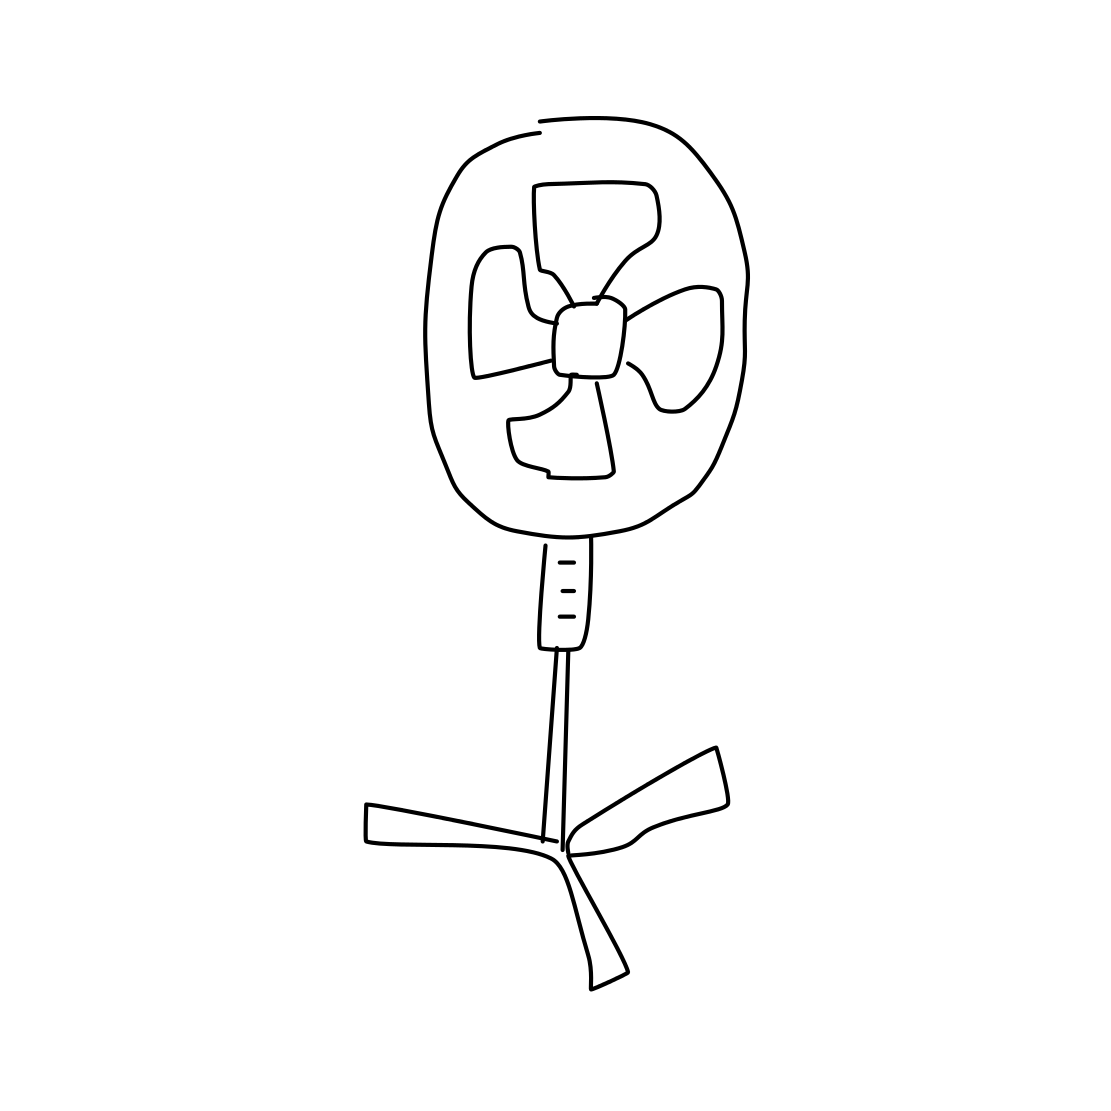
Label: fan